Interaction volume radius: 10 \u00c5
Interaction volume height: 30 \u00c5
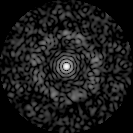
Disorder parameter: 0.8205